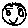
Label: smiley face